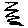
Label: zigzag